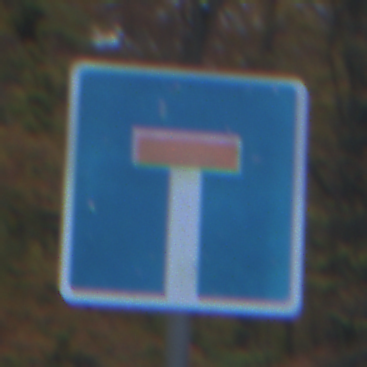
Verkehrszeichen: Sackgasse
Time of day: SunriseSunset
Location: Outdoor (Nature)
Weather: PartlyCloudy
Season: Autumn
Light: Natural